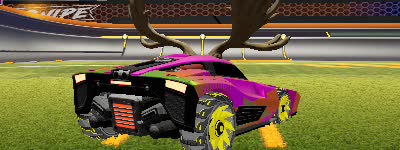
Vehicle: breakout